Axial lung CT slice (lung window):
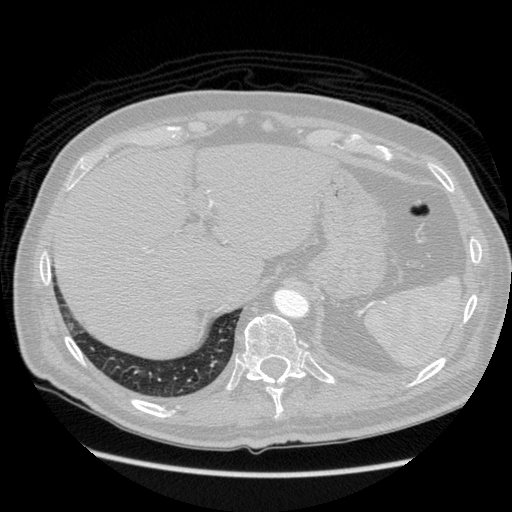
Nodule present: no